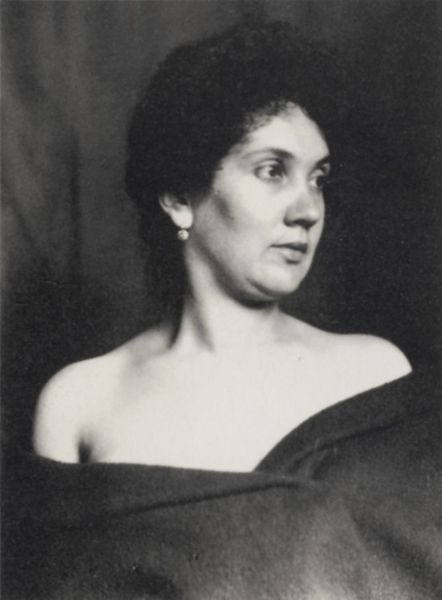
Titel: Porträtaufnahme von Jeanne
Künstler: Francois Emile Zola
Schlagwörter: dunkel, haut, kopf, nackt, umhang, weiß, zola, ausschnitt, decolte, frau, frisur, grau, haar, hintergrund, kleid, licht, mund, nase, ohr, ohrring, profil, schwarz, blick, dame, tuch, wand, augen, gesicht, bildnis, hals, portrait, porträt, vorhang, haare, mantel, stoff, decke, ohrringe, augenbrauen, brustbild, kinn, lippen, locken, perle, potrait, rechts, schulter, schultern, wangen, einfach, brauen, brun, büste, manteau, oreille, halbnackt, hochsteckfrisur, wange, oberkörper, kurze haare, ohrläppchen, wimpern, foto, fotografie, photographie, schulterfrei, links, minimalistisch, schwarz-weiss, photo, wärme, halbportrait, eingefallen, wangenknochen, halbprofil, erschreckt, doppelkinn, sehnsucht, achsel, ohring, fernblick, femme, cape, fotographie, cheveux, aufnahme, boucle, court, brune, nue, tuck, nadar, atelieraufnahme, drap, nackte haut, schwarzes haar, eingewickelt, kinnpartie, perlenorhing, trägerlos, dekolette, dicke lippen, einhüllen, boucle d'oreille, dunkelharig, fotografeie, cheuveux court